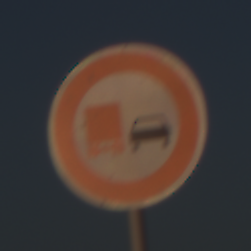
Verkehrszeichen: UeberholverbotKraftfahrzeuge
Umgebung: Outdoor, Nature
Tageszeit: MorningAfternoon
Wetter: Clear
Licht: Natural
Jahreszeit: NotSpecified
Kontrast: HighContrast